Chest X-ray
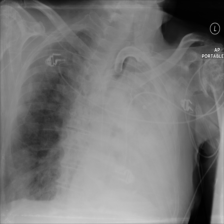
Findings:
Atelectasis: negative
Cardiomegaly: negative
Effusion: negative
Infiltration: negative
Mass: negative
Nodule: negative
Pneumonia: negative
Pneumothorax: negative
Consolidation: negative
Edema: negative
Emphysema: negative
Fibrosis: negative
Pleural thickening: negative
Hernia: negative